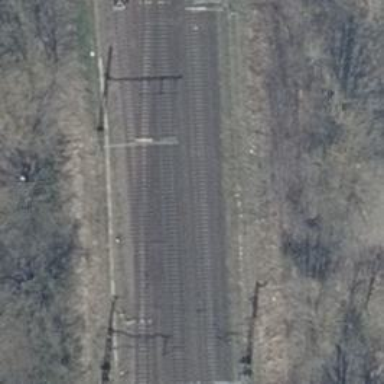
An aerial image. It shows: Railway yard used for servicing trains.